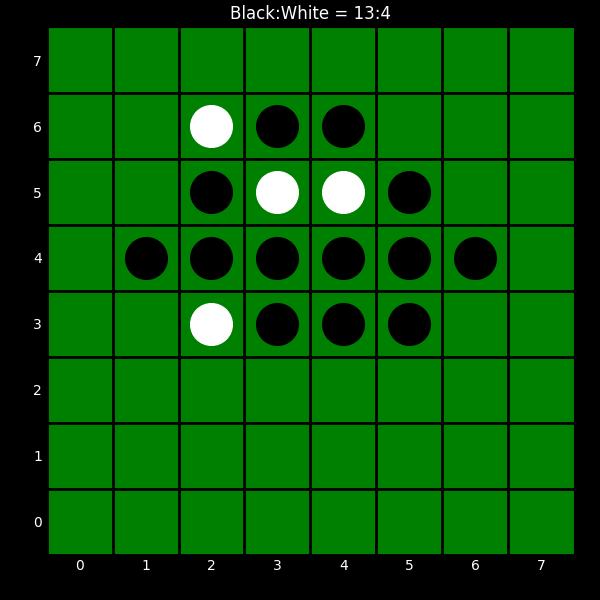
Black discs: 13
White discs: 4